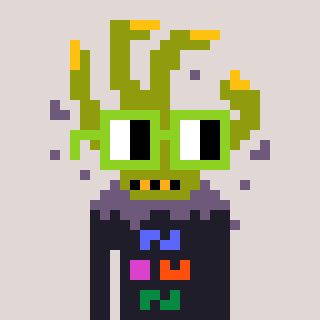
a pixel art character with square light green glasses, a zombie-hand-shaped head and a grayscale-colored body on a warm background